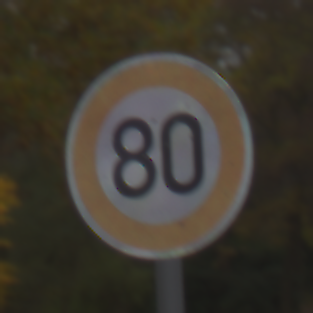
Verkehrszeichen: Geschwindigkeit80
Umgebung: Outdoor, Nature
Tageszeit: Midday
Wetter: Overcast
Licht: Natural
Jahreszeit: Autumn
Kontrast: LowContrast